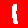
Digit: 1